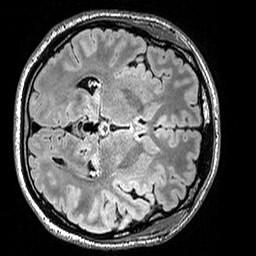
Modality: FLAIR
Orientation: axial
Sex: male
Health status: ill
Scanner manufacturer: siemens
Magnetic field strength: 3 T
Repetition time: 5 s
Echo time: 0.388 s